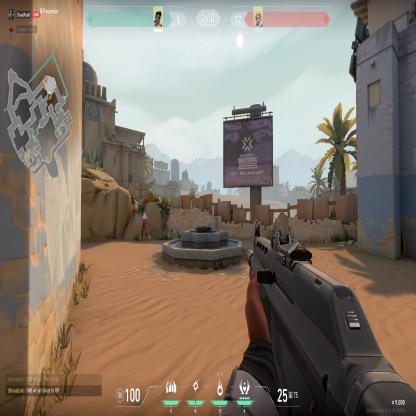
Label: enemy